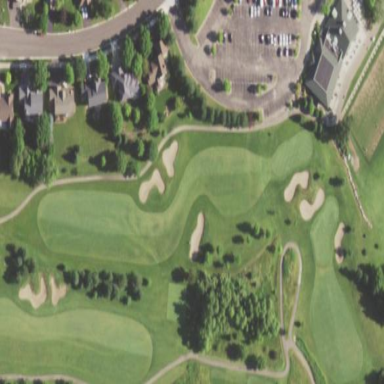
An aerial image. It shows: Grassy area designated as golf fairway.